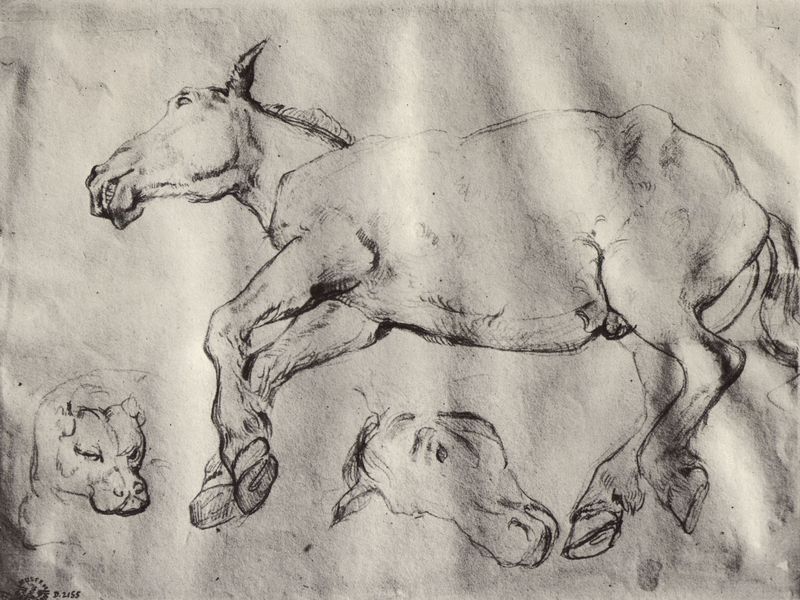
Titel: Studie eines toten Pferdes
Künstler: Théodore Géricault
Standort: Besançon
Institution: Musée des Beaux-Arts
Schlagwörter: kopf, körper, schatten, weiß, grau, köpfe, ohr, rücken, schwarz, skizze, tische, zeichnung, hund, tier, tiere, anatomie, augen, tod, tot, auge, haare, ohren, esel, pferd, pferde, pony, beine, hufe, mähne, schwanz, schweif, sprung, bein, seitlich, papier, liegen, schlafend, ansicht, perspektive, studie, formen, grafik, graphik, linien, detail, muskeln, face, bauch, liegend, striche, tusche, krank, strahlen, kohle, form, tete, seite, bleistift, stempel, entwurf, hufen, stift, flecken, gebiss, zähne, läufe, schnauze, sterben, untersicht, chien, maul, nüstern, vue, pferdekopf, tiermalerei, stier, gaul, boxer, cheval, hengst, chevaux, zahn, sabots, zeichung, vergleich, croquis, esquisse, dessin, skitze, marc, tierstudie, vache, tierzeichnung, visage, hundekopf, ventre, animal, etude, etudes, proportionsstudie, gemächt, ferd, garphit, liegendes pferd, totes pferd, bleistiftzeichnung, tierbild, queue, oreilles, crinière, patte, musculature, muscles, dessin préparatoire